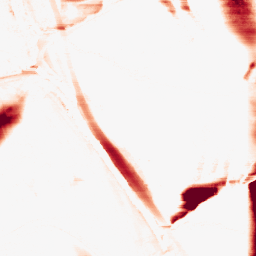
Category: morphological
Decomposition family: morphological_rect
Decomposition parameters: operation: opening
width: 50
height: 3
Upsampling method: lanczos
Upsampling parameters: scale: 8
Upsampling scale: 8